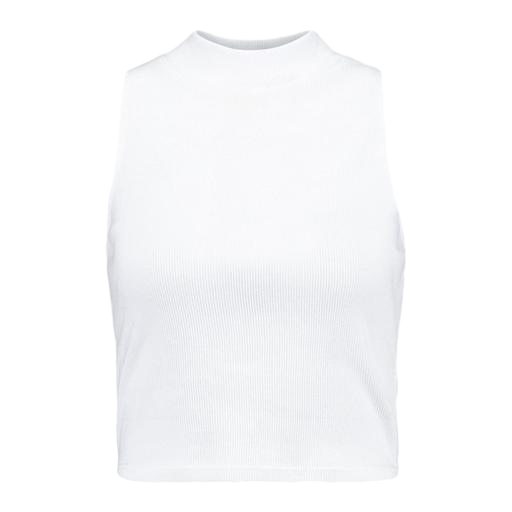
white mockneck tank top, white high neck vest top neck logo, white high-neck top, white background